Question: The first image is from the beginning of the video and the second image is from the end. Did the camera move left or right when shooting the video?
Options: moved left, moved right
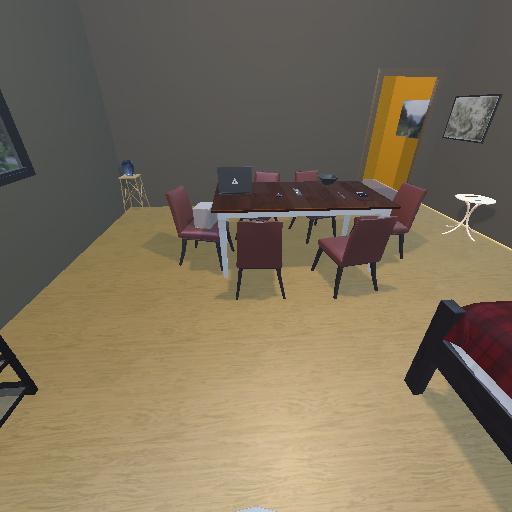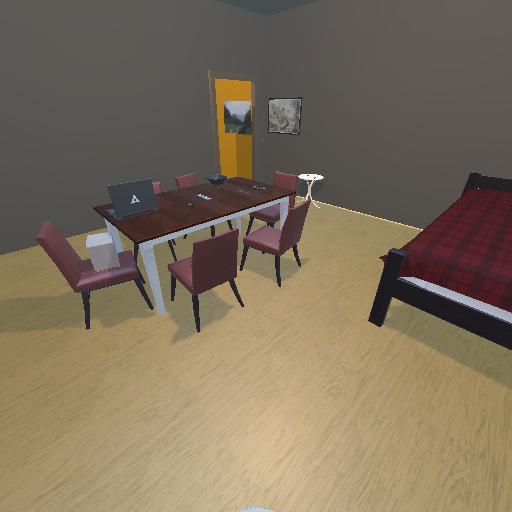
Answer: moved left